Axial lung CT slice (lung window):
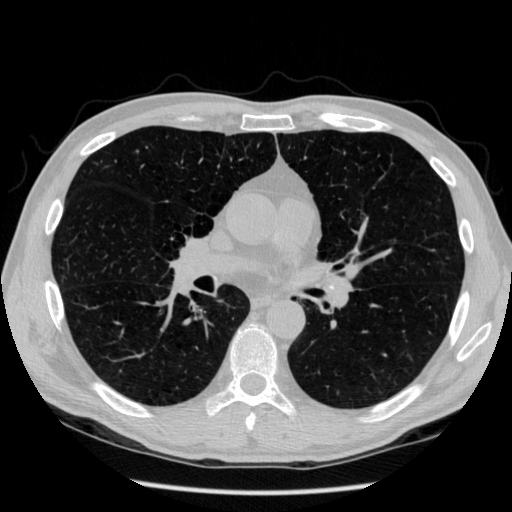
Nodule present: no